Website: home-depot
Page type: billing-address
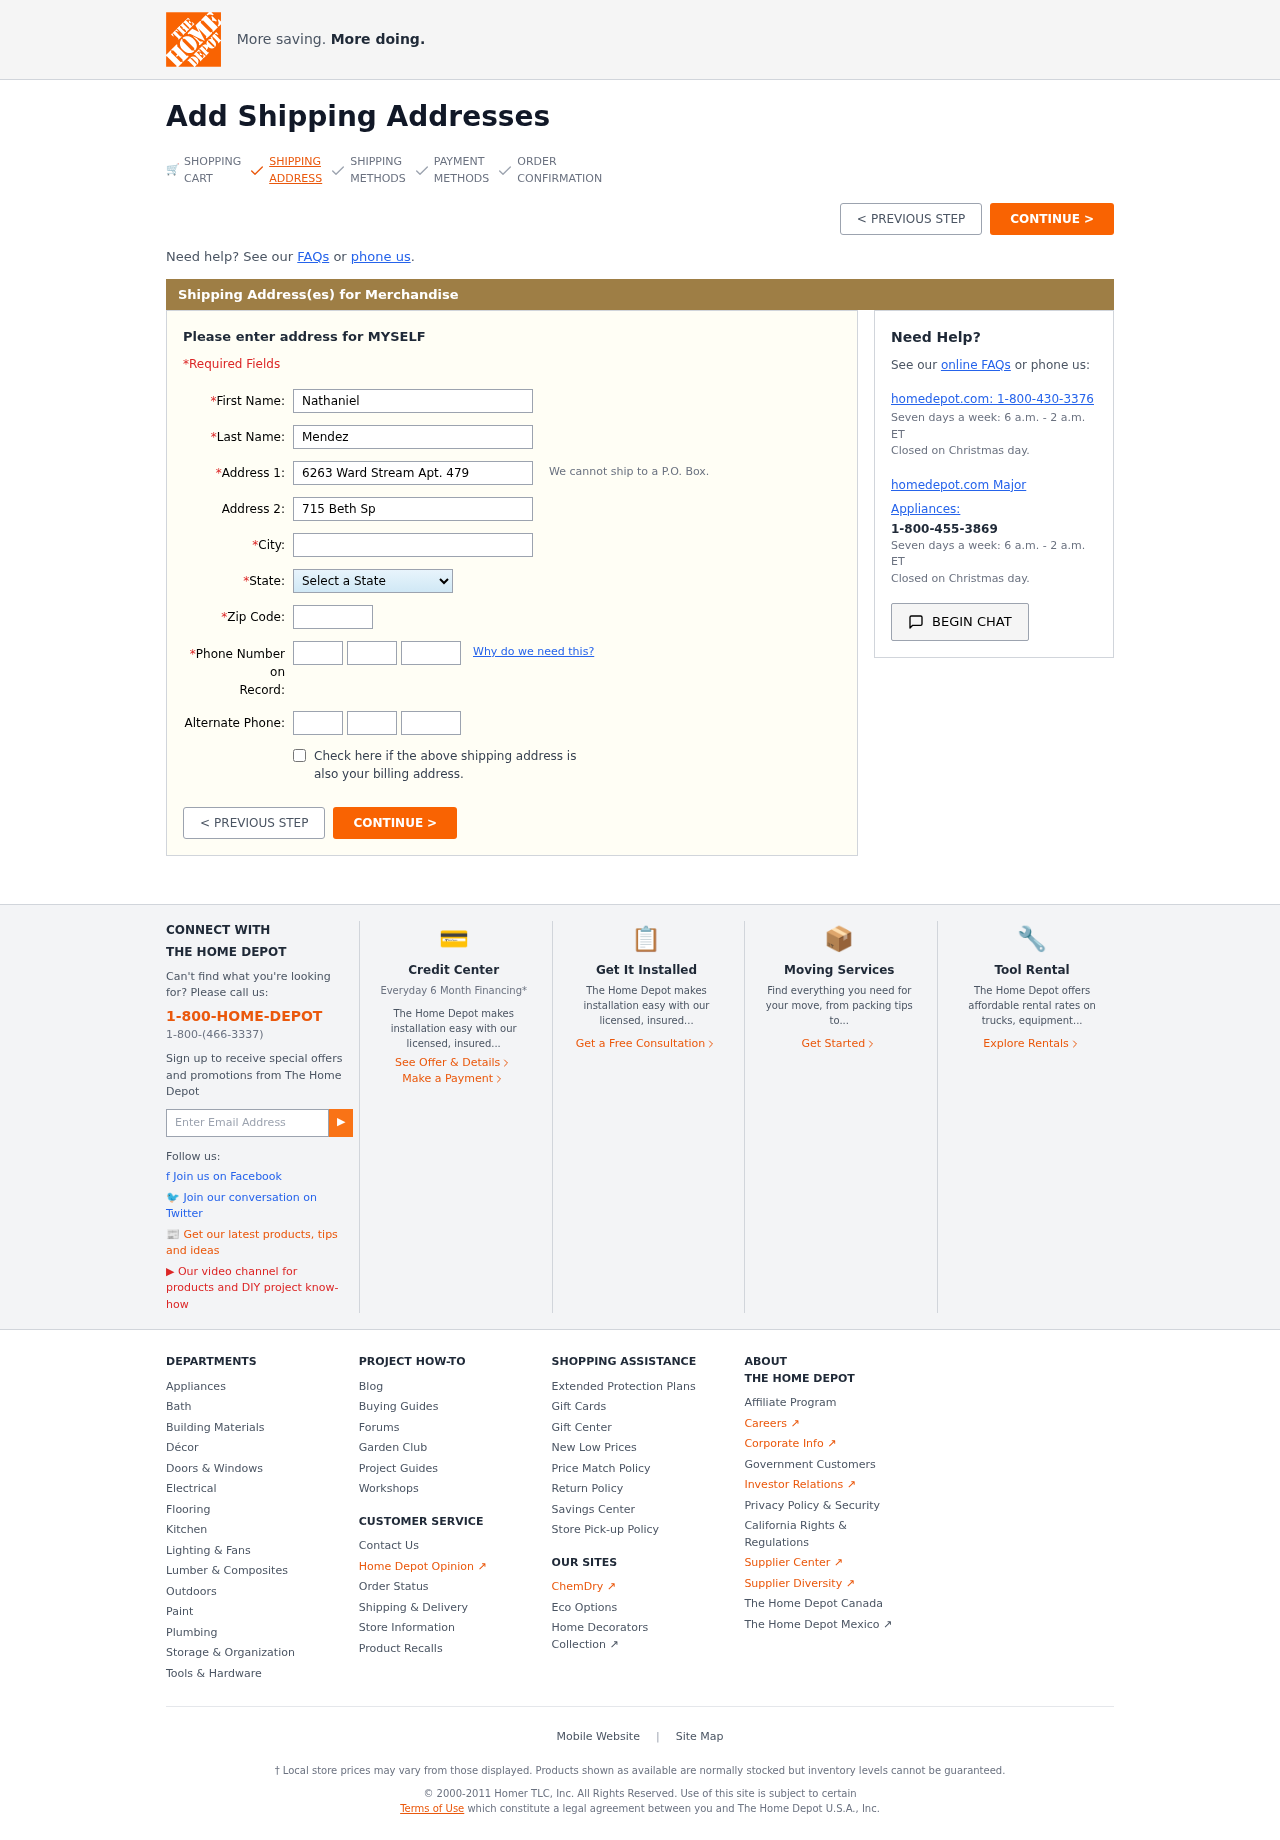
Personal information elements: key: PII_STATE
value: New York
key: PII_FIRSTNAME
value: Nathaniel
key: PII_LASTNAME
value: Mendez
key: PII_STREET
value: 6263 Ward Stream Apt. 479
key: PII_STREET2
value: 715 Beth Spurs Suite 533
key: PII_CITY
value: Ginaborough
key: PII_POSTCODE
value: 17119
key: PII_PHONE_AREA
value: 946
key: PII_PHONE_PREFIX
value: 693
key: PII_PHONE_LINE
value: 7230